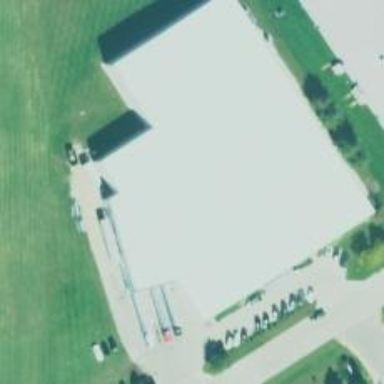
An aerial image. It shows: Commercial warehouse.